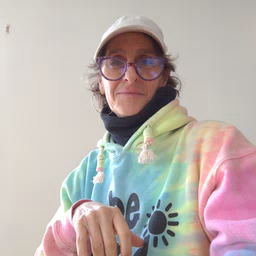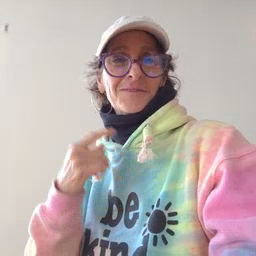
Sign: toy